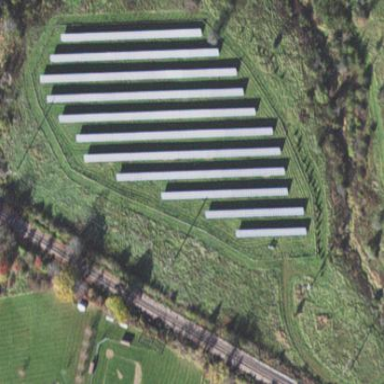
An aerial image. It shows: Solar power plant generating electricity through photovoltaic methods.